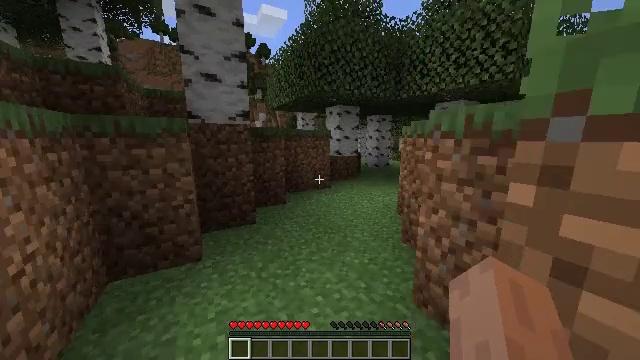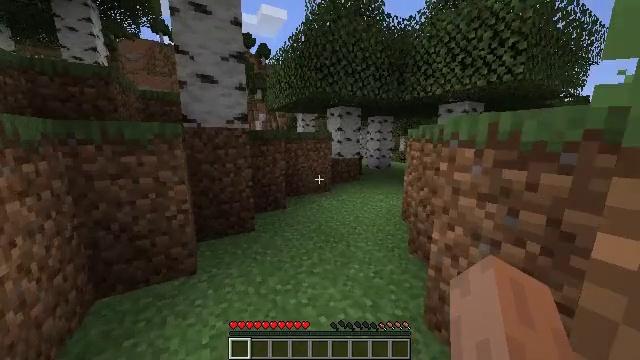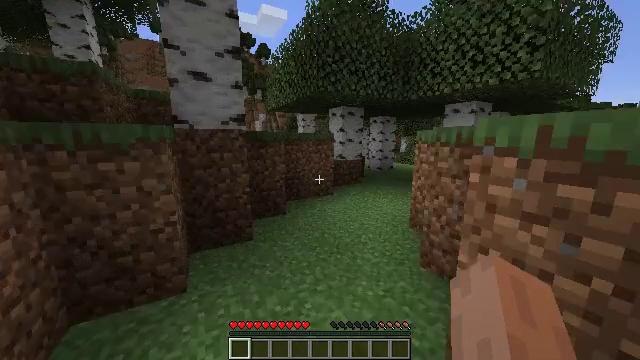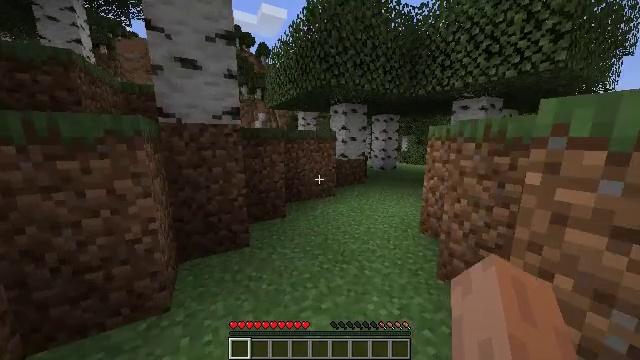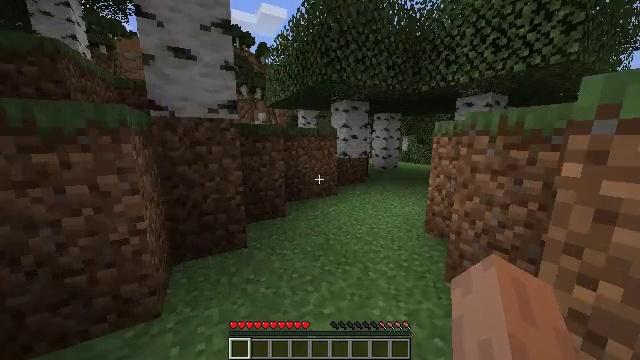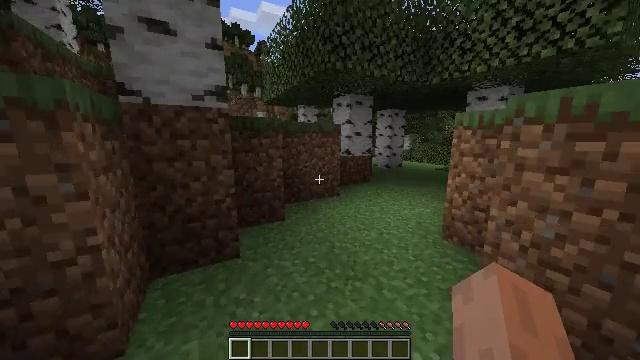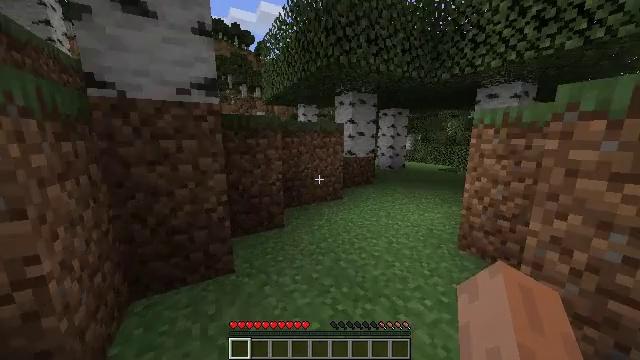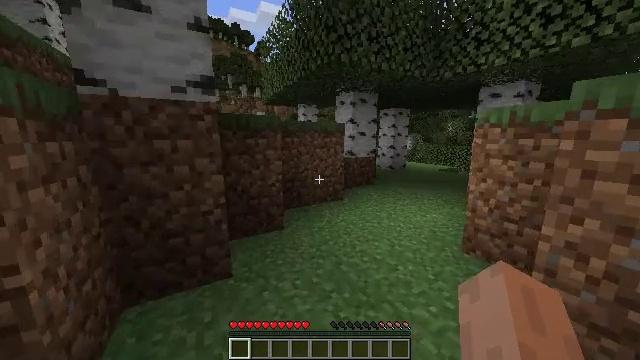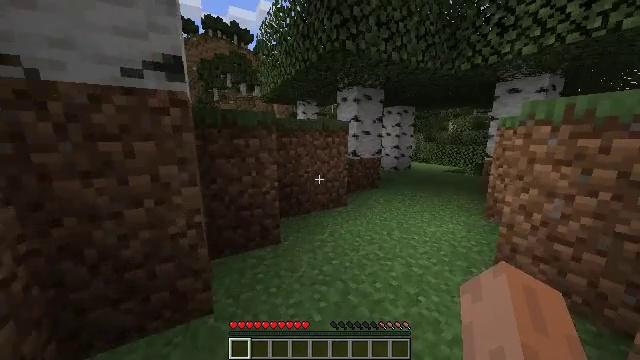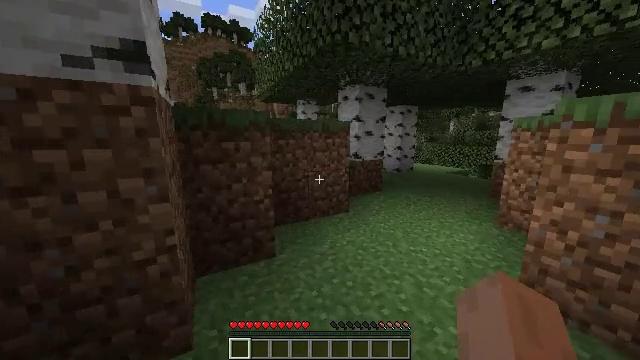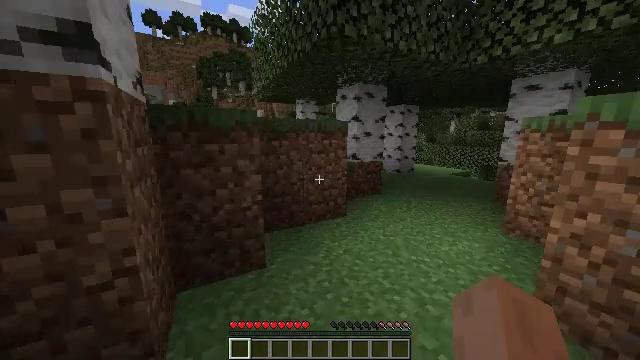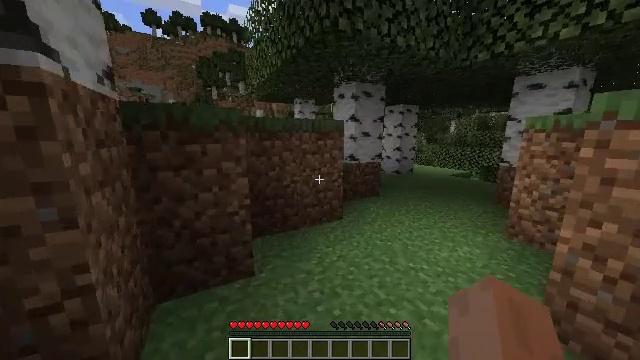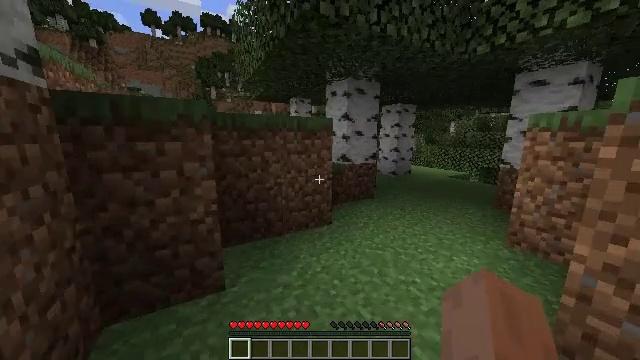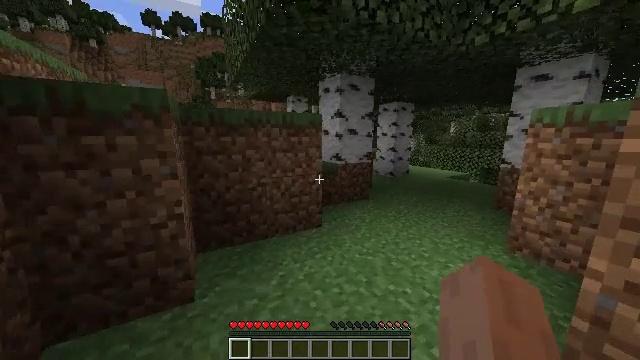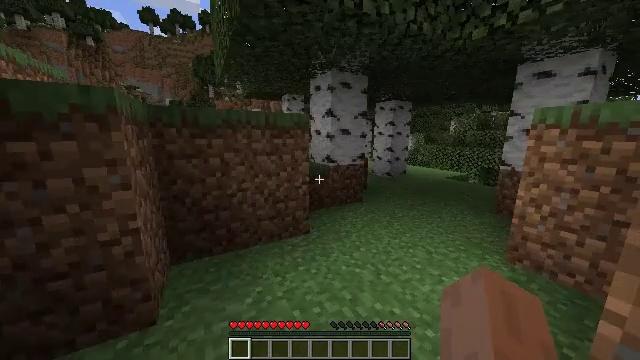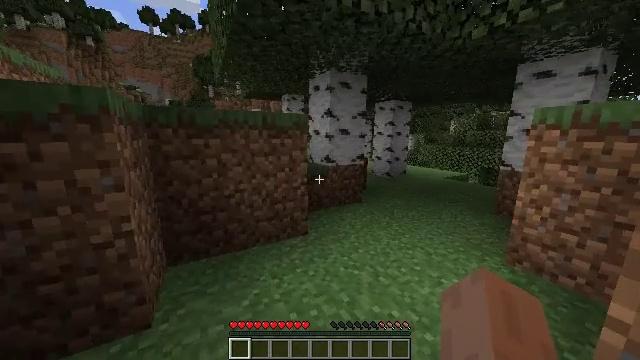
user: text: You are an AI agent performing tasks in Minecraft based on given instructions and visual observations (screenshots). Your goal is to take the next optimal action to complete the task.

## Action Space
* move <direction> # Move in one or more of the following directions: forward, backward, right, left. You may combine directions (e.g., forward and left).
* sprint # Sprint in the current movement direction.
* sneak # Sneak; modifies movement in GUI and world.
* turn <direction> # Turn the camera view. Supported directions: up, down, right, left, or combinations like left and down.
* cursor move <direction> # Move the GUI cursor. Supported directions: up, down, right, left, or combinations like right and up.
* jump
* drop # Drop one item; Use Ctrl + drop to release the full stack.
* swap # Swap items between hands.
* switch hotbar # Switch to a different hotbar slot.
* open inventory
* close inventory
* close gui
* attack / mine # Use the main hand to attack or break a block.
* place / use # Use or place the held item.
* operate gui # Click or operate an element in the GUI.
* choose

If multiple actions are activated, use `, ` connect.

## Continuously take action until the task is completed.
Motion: motion action
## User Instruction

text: Collect peony flowers for dye.
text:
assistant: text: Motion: move forward, sprint, jump
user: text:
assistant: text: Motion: move forward, sprint, jump
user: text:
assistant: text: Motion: move forward, sprint
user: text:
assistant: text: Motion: move forward, sprint
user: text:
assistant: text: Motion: move forward, sprint
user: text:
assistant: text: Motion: move forward, sprint
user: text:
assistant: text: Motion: move forward, sprint
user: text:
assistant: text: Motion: move forward, sprint
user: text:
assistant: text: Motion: move forward, sprint
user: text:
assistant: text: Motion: move forward and move right, sprint
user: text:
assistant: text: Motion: move forward and move right, sprint
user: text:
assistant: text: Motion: move forward and move right, sprint
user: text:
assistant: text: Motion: move forward and move right, sprint
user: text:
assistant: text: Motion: move forward and move right, sprint
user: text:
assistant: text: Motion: move forward and move right, sprint
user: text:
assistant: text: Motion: move forward and move right, sprint
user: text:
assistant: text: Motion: move forward, sprint
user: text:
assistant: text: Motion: move forward, sprint
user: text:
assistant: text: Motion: move forward, sprint
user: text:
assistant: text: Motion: move forward, sprint
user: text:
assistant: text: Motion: move forward and move right, sprint
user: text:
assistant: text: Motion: move forward and move right, sprint
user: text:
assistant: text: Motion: move forward and move right, sprint
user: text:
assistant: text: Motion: move forward and move right, sprint
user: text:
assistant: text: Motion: move forward and move right, sprint, turn left and down
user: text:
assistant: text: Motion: move forward and move right, sprint, turn left
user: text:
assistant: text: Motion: move forward and move right, sprint, turn left
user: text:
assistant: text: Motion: move forward and move right, sprint, turn left
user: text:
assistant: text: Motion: move forward and move right, sprint, turn left
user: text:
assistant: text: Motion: move forward and move right, sprint